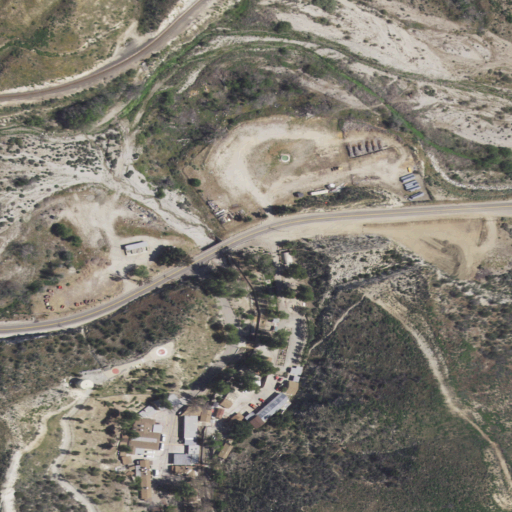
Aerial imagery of valley in California named Maher Canyon containing grassland, shrub, low intensity development, woody wetlands, herbaceous wetlands, medium intensity development, and open development